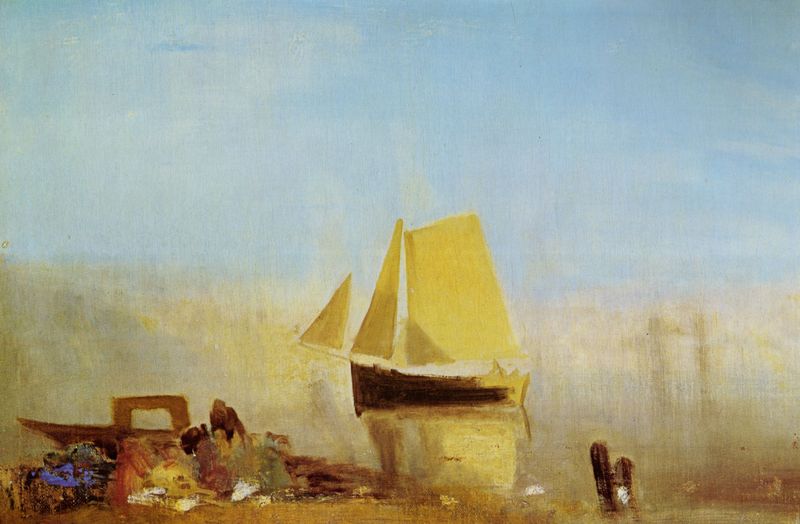
Titel: Fischerboot im Nebel
Künstler: William Turner
Standort: London
Institution: Tate Gallery
Schlagwörter: blau, dunkel, gemälde, gruppe, himmel, mann, meer, schatten, wasser, weiß, wolken, fluss, frauen, gelb, grün, impressionismus, landschaft, menschen, ocker, sand, see, sitzen, ufer, blumen, braun, bunt, frau, grau, hell, hintergrund, holz, licht, männer, orange, schwarz, rot, schleier, wiese, beige, leute, alt, kleidung, mensch, stehen, bild, horizont, schilf, spiegelung, gewässer, sonne, land, drei, personen, pflanzen, england, boot, boote, kahn, hellblau, küste, schiff, segel, segelboot, strand, ruhe, fischer, mast, moderne, netze, segelschiff, abstrakt, modern, wüste, dunst, nebel, beladen, figuren, hafen, masten, romantik, kutter, steg, turner, lciht, spiegeln, stimmung, menschenleer, leuchten, unscharf, ozean, segeln, waschen, reste, pfahl, wasseroberfläche, urlaub, pinsel, sonnig, gestalten, verschwommen, blauer himmel, floss, balu, london, strahlend, indien, anlegestelle, seelandschaft, bund, sonnen, poller, dock, master, abfall, farbflecken, unschärfe, itzen, william, müll, strandgut, dunstig, blu, william turner, anlege, barkasse, tower bridge, tuner, whistler, helllicht, blau himmel, englnd, idylle am see mit segelboot, abendstimmung am see mit segelboot, menschenller